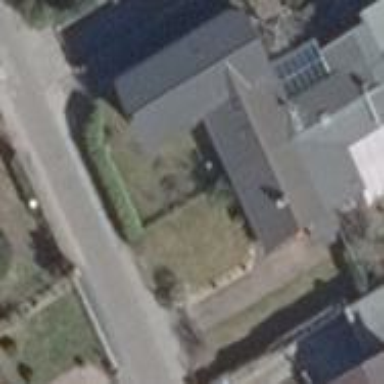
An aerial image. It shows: Semidetached house.